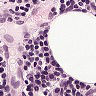
Metastatic tissue present: no